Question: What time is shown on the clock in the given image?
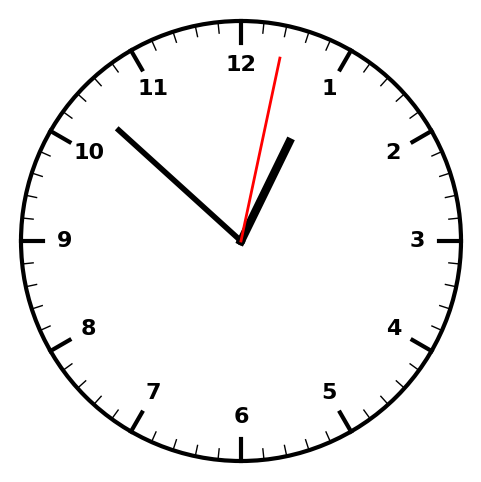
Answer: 12:52:02